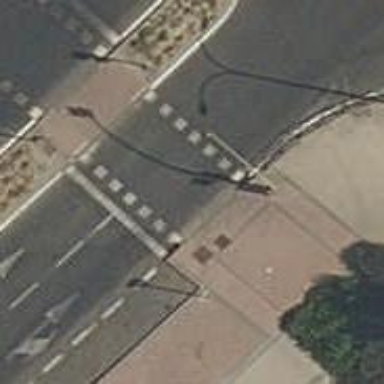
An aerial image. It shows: Crossing with traffic signals.